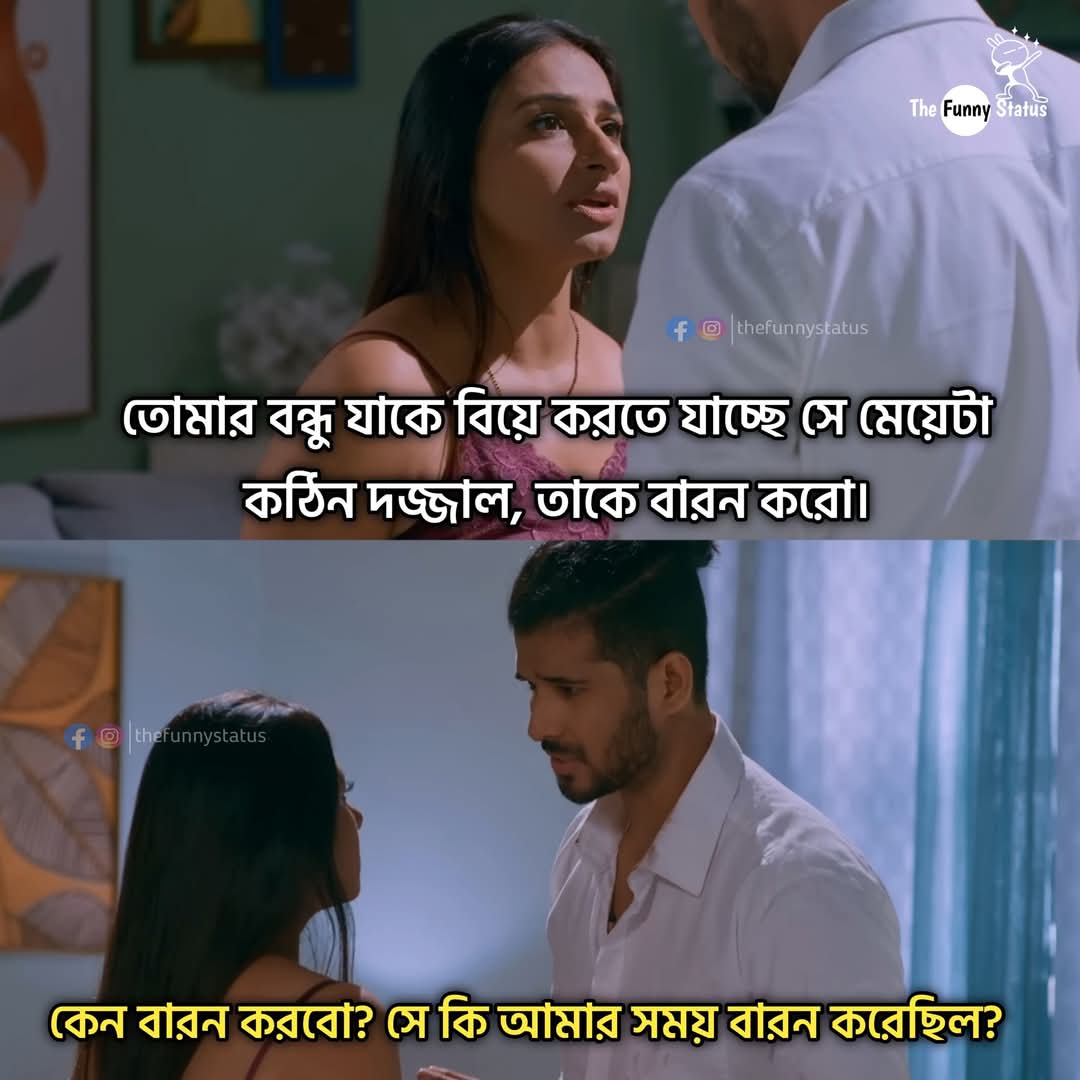
Text: তোমার বন্ধু যাকে বিয়ে করতে যাচ্ছে সে মেয়েটা কঠিন দজ্জাল, তাকে বারন করো।
কেন বারন করবো? সে কি আমার সময় বারন করেছিল?
Label: Non Hate